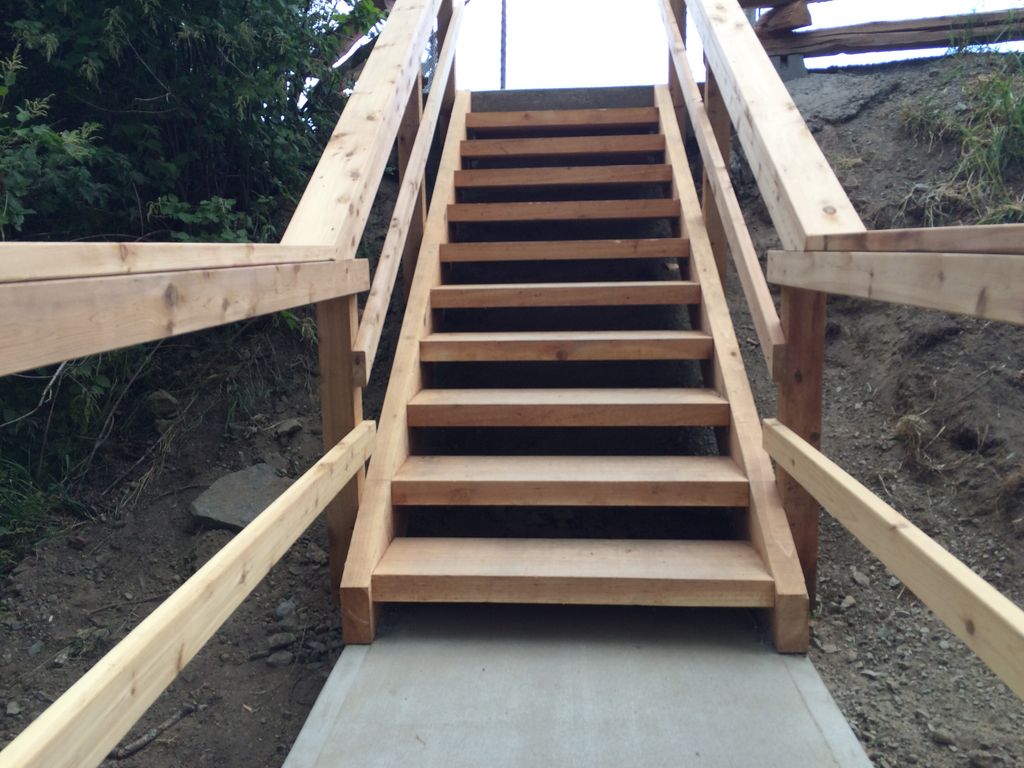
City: victoria